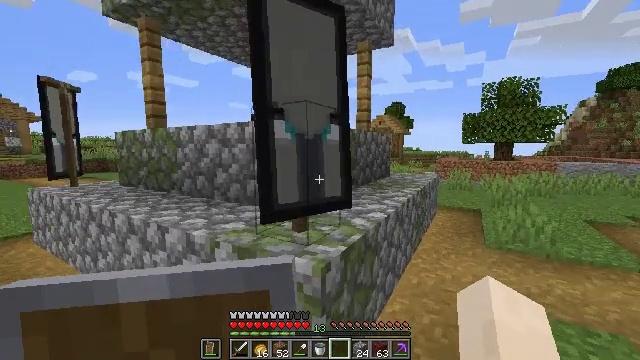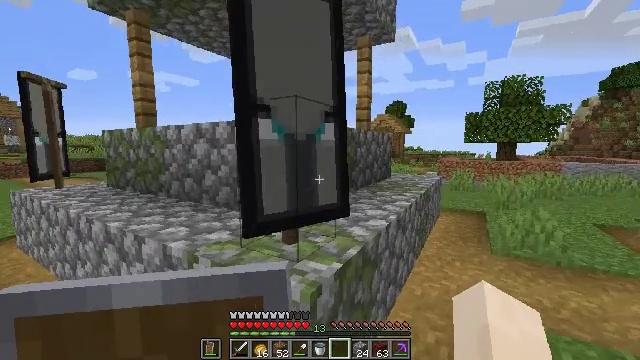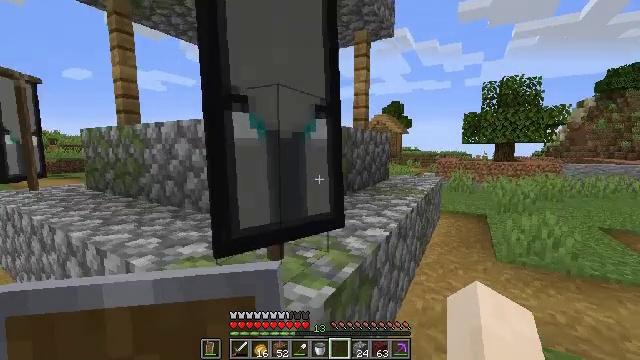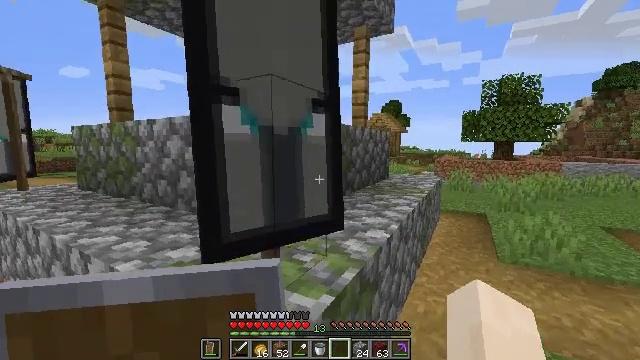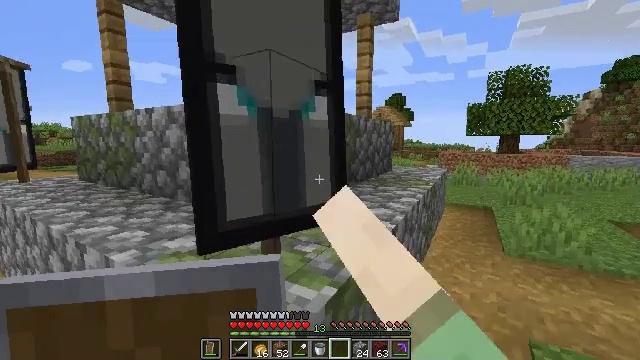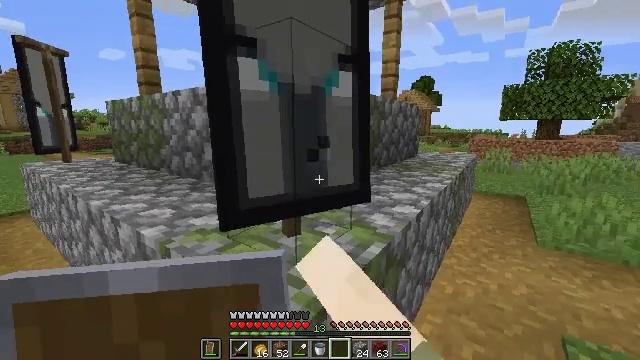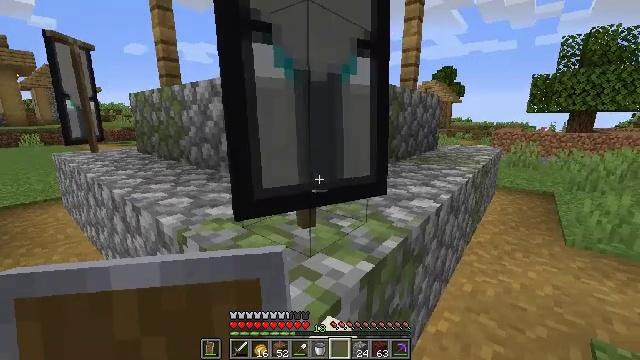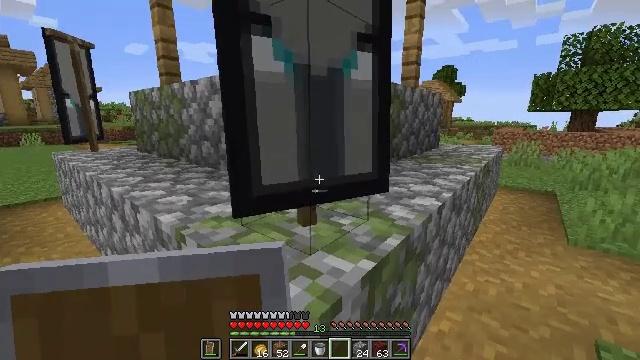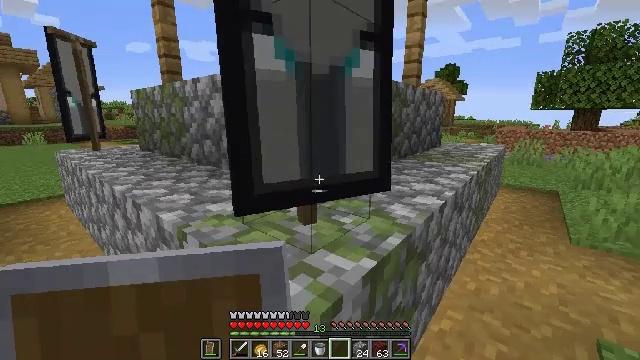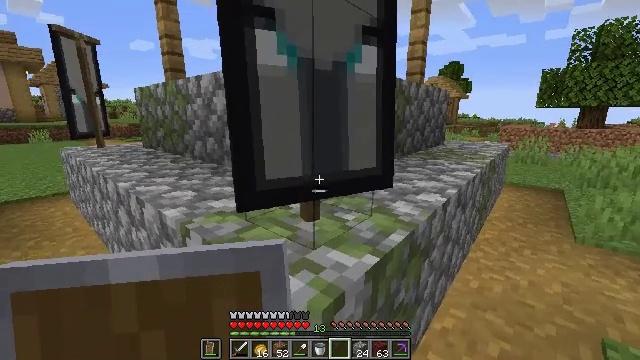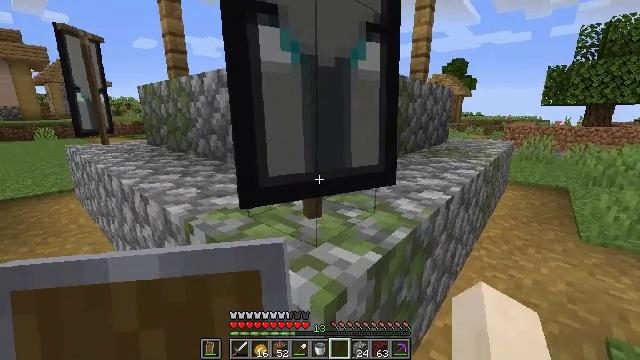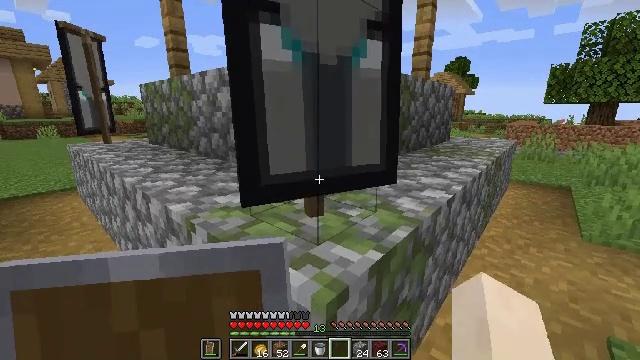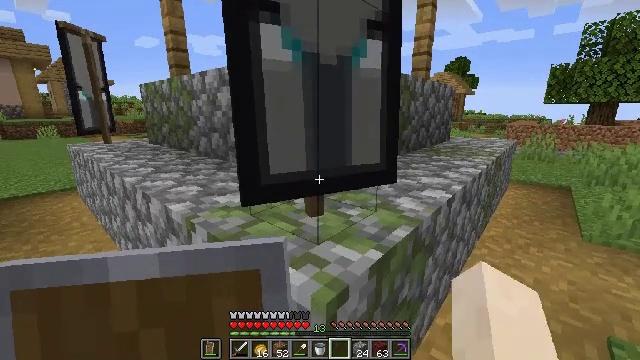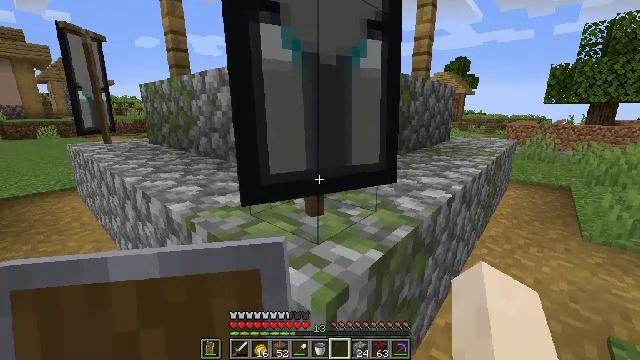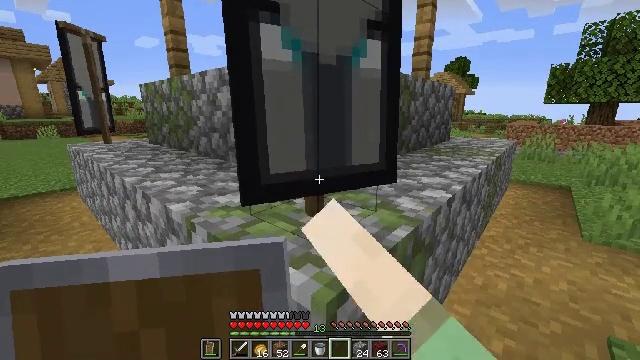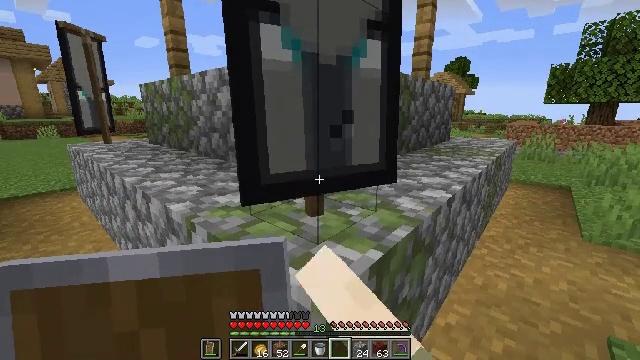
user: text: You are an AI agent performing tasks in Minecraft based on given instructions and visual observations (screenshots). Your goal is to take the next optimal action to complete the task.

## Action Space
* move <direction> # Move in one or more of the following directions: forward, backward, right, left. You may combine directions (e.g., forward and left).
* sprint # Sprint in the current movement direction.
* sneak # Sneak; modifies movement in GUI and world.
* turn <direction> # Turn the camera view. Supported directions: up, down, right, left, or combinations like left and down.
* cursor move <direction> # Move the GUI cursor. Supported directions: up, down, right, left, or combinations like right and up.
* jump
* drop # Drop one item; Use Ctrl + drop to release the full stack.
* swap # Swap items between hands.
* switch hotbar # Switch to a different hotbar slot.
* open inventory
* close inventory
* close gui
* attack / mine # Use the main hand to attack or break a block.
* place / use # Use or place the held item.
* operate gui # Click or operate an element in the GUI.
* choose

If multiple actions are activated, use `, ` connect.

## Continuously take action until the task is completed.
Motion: motion action
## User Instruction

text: Get the white banner into your inventory.
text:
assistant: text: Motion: move forward
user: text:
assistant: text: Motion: move forward
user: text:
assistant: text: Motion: attack / mine
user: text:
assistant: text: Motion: turn down, attack / mine
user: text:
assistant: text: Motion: turn left and down, attack / mine
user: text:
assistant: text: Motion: turn left and down
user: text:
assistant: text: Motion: no_op
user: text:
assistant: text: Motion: no_op
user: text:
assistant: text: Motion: no_op
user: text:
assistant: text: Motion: no_op
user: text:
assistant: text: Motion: no_op
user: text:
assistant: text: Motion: no_op
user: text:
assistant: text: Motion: attack / mine
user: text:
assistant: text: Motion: attack / mine
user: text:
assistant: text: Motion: attack / mine
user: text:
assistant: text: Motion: attack / mine
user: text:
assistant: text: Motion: attack / mine
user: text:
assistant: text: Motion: attack / mine
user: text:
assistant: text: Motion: attack / mine
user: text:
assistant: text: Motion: attack / mine
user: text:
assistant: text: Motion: attack / mine
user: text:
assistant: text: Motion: attack / mine
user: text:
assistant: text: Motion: attack / mine
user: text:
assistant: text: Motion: attack / mine
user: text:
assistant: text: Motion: attack / mine
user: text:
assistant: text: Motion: attack / mine
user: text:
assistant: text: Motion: attack / mine
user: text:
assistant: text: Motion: attack / mine
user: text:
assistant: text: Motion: attack / mine
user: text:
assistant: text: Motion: attack / mine